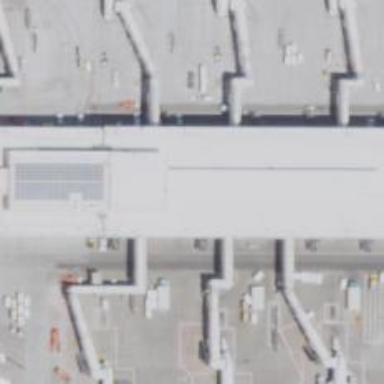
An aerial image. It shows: Airport gate.